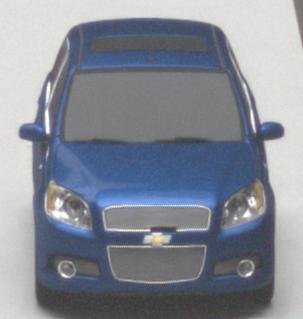
Make: Chevrolet
Model: Aveo 1.2
Detailed model: Aveo
Model produced from: 2008/06
Model produced until: 2011/01
Doors: 3
Color: blue
Road condition: dry road
Daytime: midday
Contrast: medium contrast